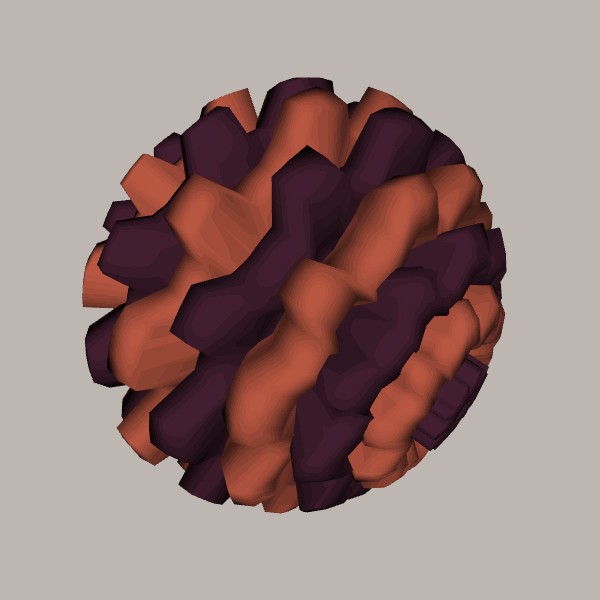
Background: light